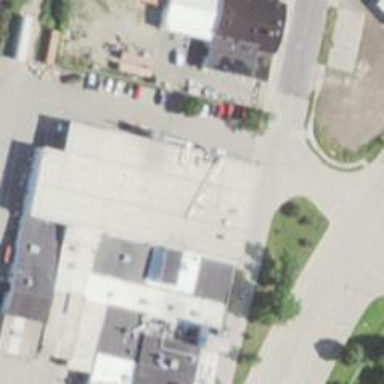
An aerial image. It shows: Industrial building.